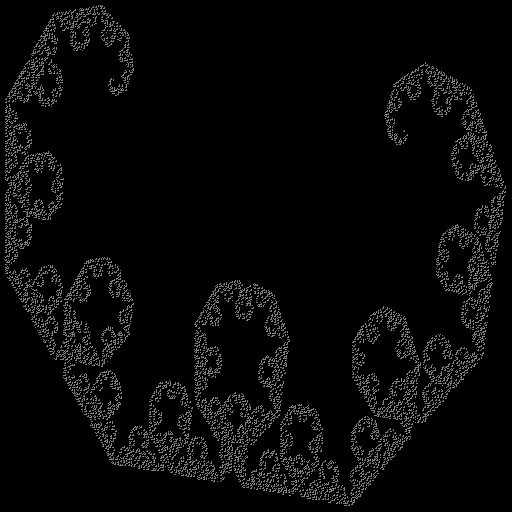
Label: c_curve